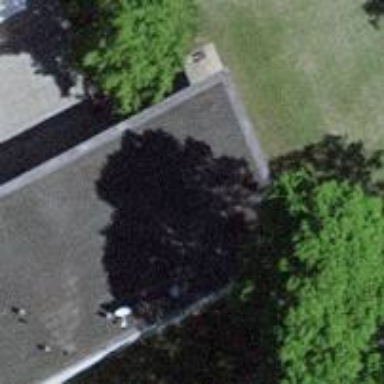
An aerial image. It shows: Café.